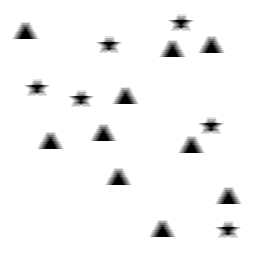
Squares: 0
Triangles: 10
Stars: 6
Total shapes: 16